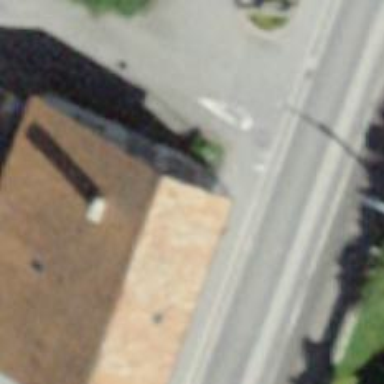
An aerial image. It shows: Convenience shop.